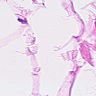
Metastatic tissue present: no